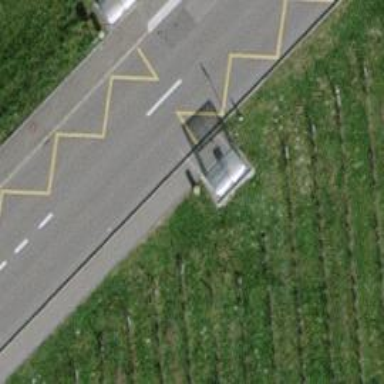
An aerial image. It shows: Bus stop with shelter.